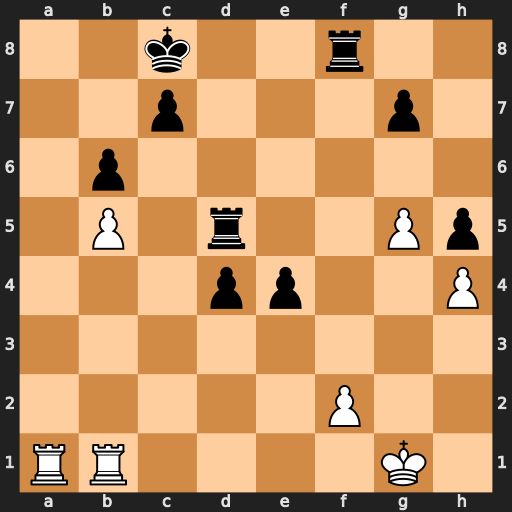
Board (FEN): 2k2r2/2p3p1/1p6/1P1r2Pp/3pp2P/8/5P2/RR4K1
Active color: w
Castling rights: -
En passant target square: -
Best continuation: Ra8+ Kd7 Rxf8